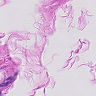
Metastatic tissue present: no